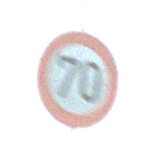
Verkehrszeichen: Geschwindigkeit70
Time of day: SunriseSunset
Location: Outdoor (RoadRail)
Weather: PartlyCloudy
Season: NotSpecified
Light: Natural